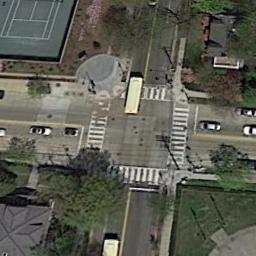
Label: intersection